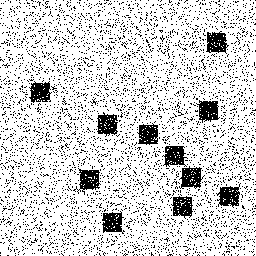
Squares: 11
Triangles: 0
Stars: 0
Total shapes: 11